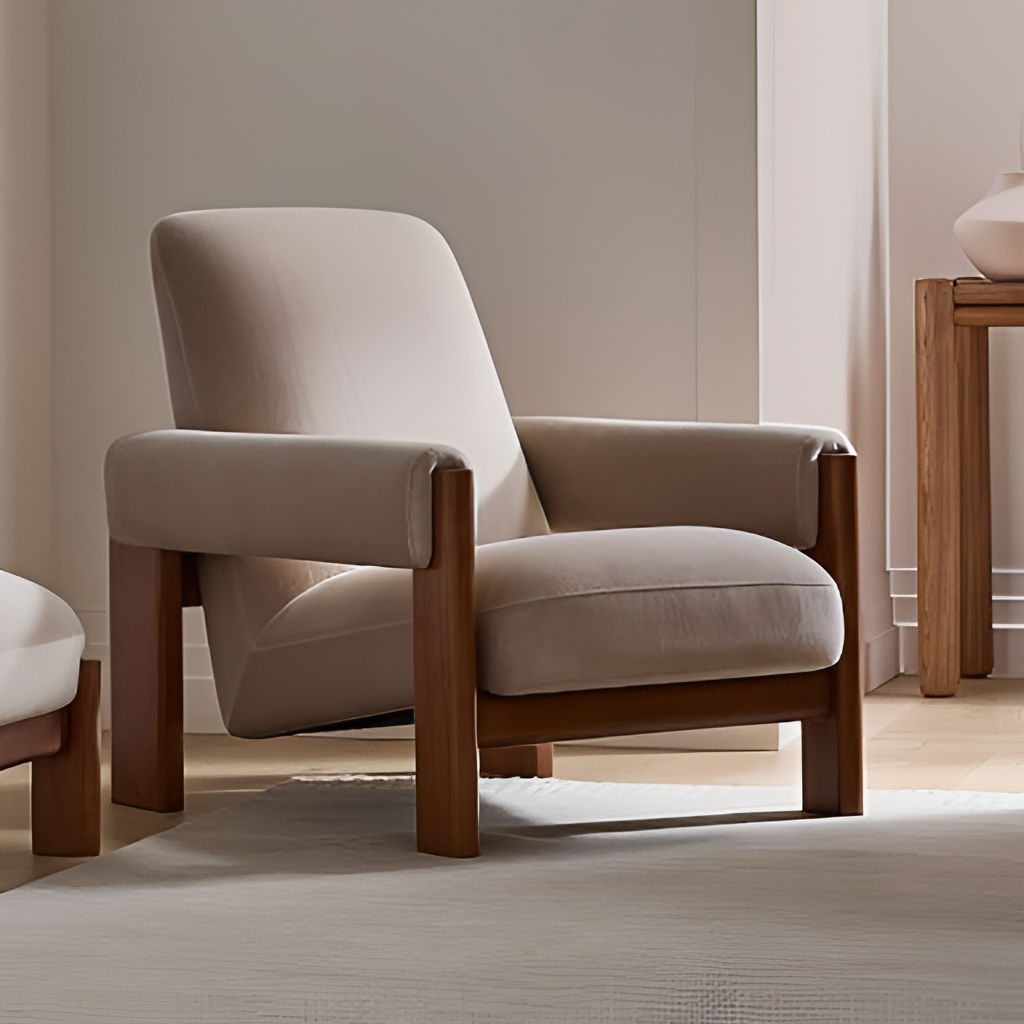
velvet armchair, living room, oak wood flooring, with plank pattern, modern, paint wallpaper, with solid pattern